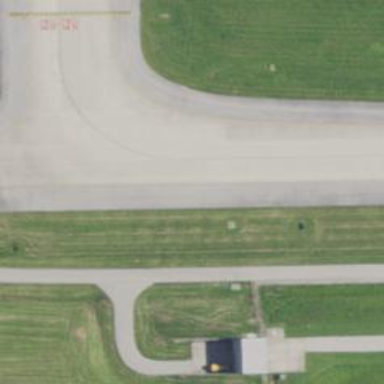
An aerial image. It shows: Image of taxiway at airport.